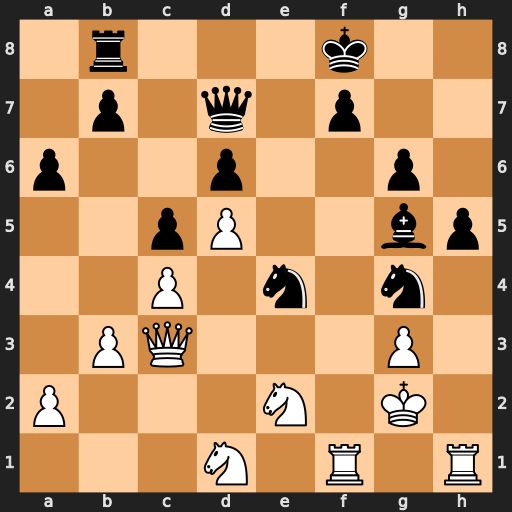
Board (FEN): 1r3k2/1p1q1p2/p2p2p1/2pP2bp/2P1n1n1/1PQ3P1/P3N1K1/3N1R1R
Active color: w
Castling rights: -
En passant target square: -
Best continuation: Qh8+ Ke7 Qxb8